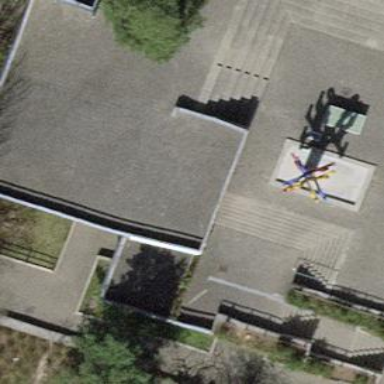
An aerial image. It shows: School building.